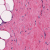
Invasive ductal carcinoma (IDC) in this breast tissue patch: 0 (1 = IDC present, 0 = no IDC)